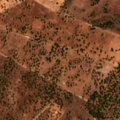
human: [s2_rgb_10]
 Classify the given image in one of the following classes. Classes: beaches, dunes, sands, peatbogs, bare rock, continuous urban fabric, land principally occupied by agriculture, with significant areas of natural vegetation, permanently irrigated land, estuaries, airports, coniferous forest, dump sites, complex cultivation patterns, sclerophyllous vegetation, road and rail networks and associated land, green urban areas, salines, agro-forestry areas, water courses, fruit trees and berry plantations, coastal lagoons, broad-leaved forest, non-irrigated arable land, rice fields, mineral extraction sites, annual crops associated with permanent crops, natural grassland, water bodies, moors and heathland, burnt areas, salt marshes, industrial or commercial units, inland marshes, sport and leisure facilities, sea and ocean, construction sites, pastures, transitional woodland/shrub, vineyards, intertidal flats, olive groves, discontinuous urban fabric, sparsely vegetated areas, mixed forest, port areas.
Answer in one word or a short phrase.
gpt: pastures, agro-forestry areas, broad-leaved forest